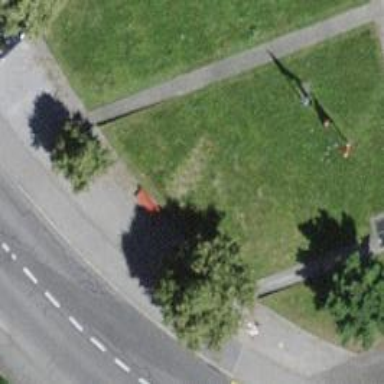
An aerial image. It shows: Red bench.